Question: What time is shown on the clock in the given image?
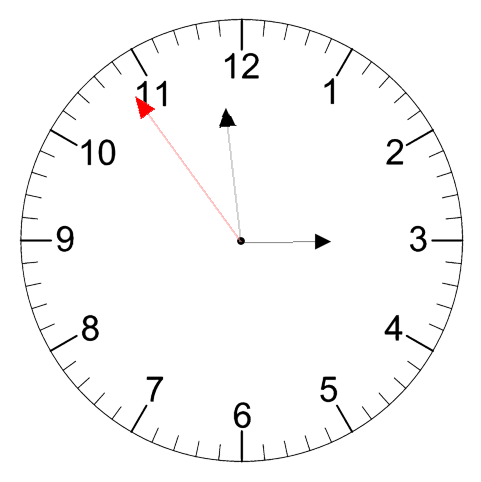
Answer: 02:58:54